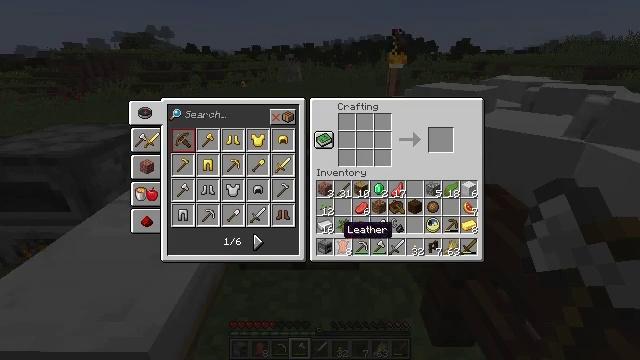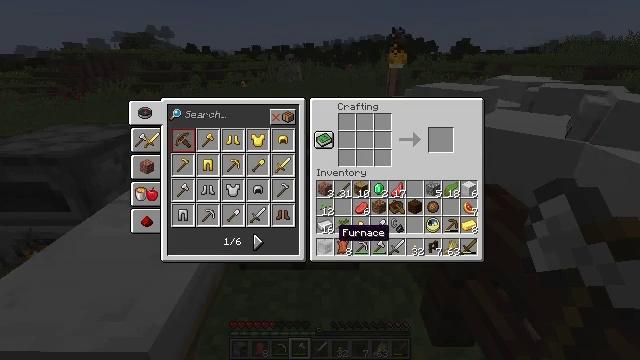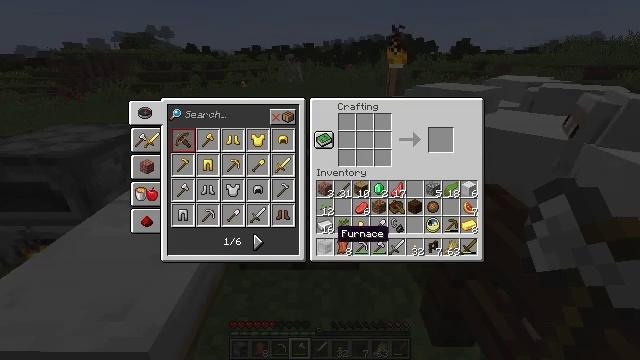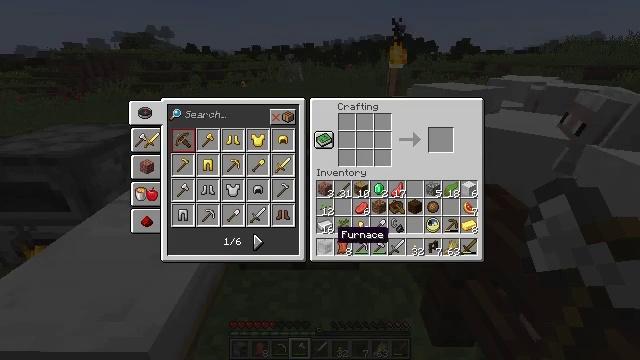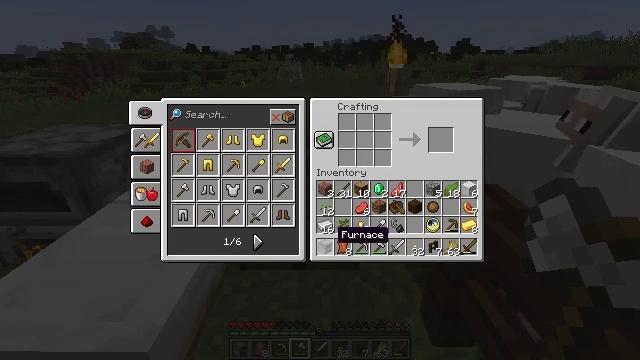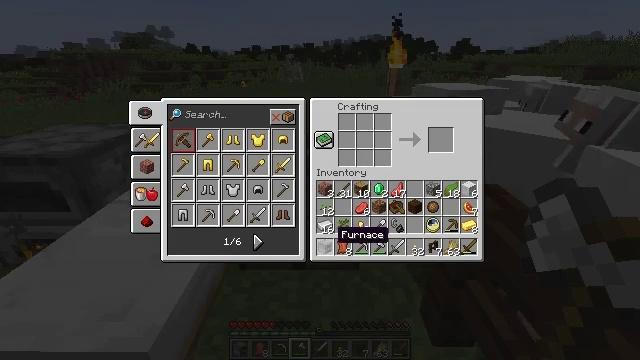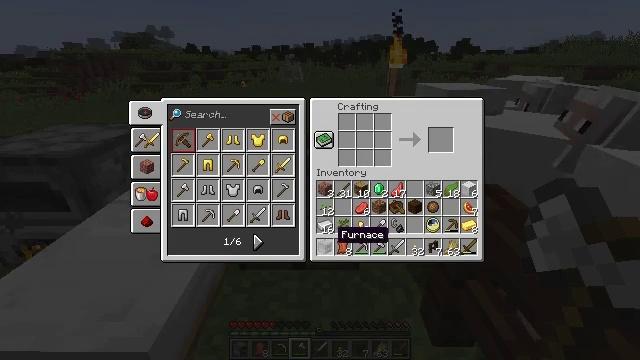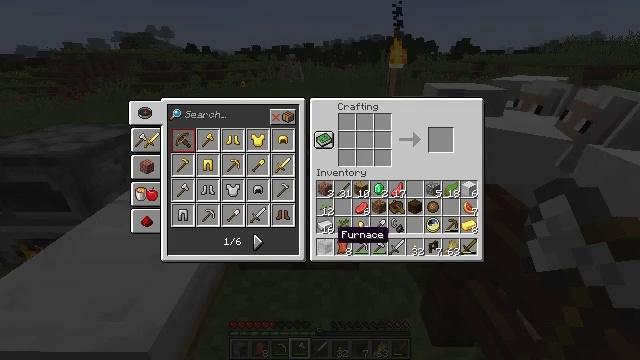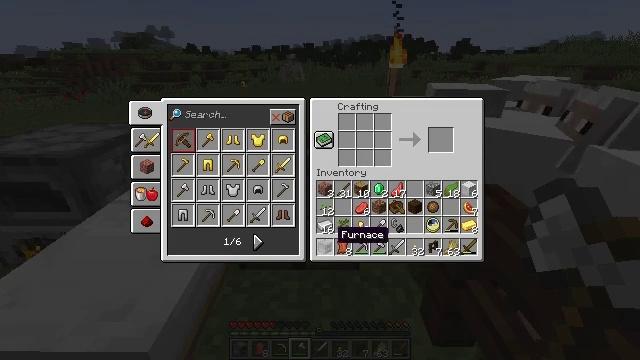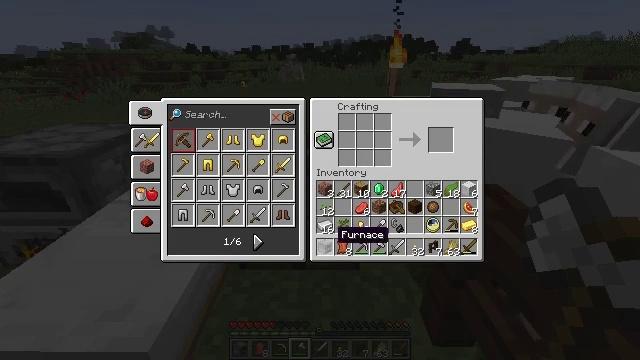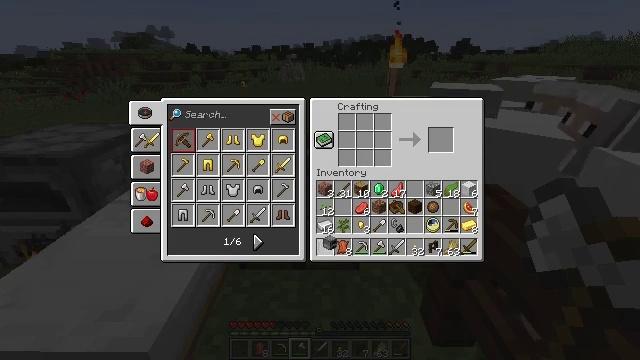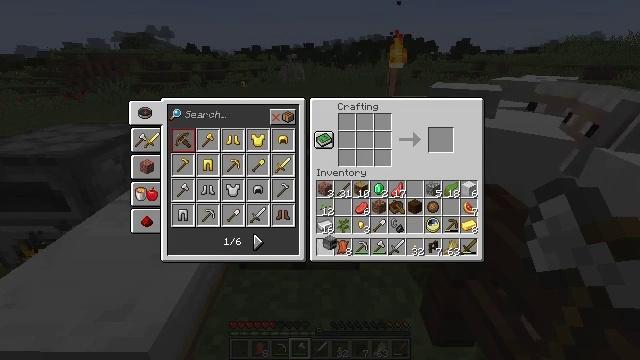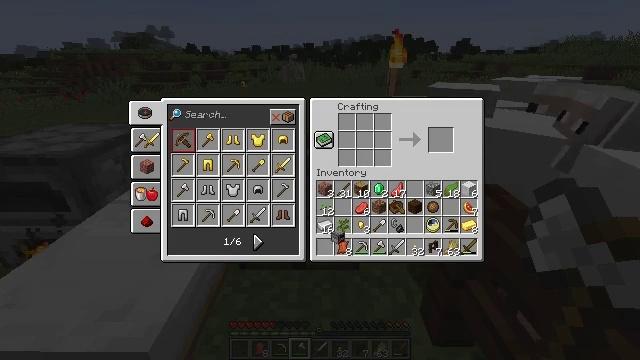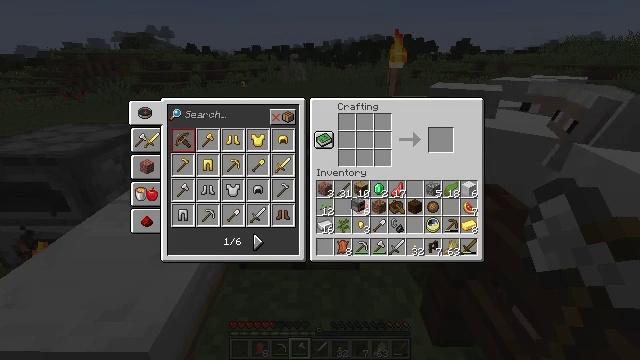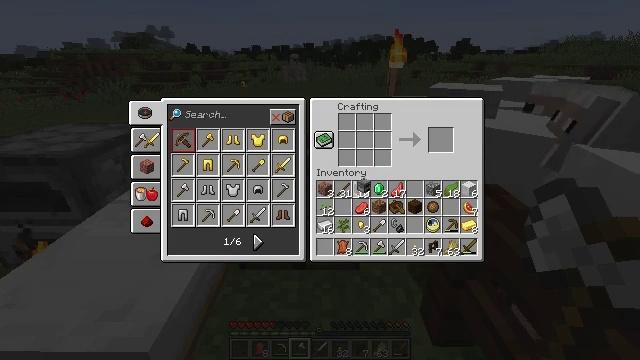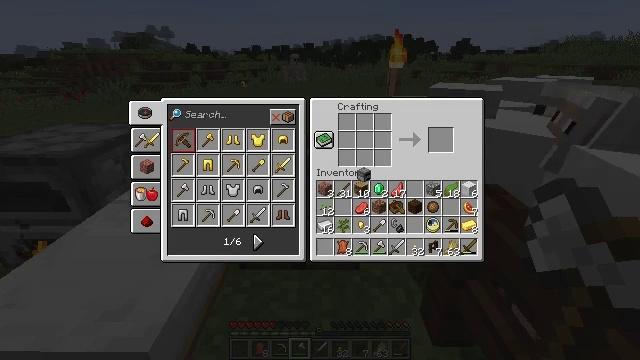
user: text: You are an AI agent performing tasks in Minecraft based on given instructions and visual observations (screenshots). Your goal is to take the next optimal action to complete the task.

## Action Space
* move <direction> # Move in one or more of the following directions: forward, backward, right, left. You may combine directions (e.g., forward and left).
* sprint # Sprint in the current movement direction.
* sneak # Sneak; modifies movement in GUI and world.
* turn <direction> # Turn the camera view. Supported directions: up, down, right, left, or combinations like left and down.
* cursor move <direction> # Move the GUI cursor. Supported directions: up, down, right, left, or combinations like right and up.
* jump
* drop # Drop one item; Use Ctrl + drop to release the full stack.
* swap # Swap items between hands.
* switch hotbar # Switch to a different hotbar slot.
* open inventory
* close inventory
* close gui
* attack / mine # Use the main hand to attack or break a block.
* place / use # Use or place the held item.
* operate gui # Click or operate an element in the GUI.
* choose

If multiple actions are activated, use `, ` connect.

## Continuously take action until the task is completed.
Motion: motion action
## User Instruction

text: Put the materials in the crafting grid to make a smoker.
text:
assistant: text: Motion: no_op
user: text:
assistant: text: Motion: no_op
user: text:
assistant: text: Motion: no_op
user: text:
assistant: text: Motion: no_op
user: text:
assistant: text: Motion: no_op
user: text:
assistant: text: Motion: no_op
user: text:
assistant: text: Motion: no_op
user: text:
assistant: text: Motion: no_op
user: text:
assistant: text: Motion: no_op
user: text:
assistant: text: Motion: attack / mine
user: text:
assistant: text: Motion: attack / mine
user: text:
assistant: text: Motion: turn right
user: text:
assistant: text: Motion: turn right and up
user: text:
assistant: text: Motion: turn up
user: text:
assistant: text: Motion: turn up
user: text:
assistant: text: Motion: no_op
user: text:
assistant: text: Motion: no_op
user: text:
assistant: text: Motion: no_op
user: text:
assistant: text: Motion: no_op
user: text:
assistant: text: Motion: turn up
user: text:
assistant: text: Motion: no_op
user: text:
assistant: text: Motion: no_op
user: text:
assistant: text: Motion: no_op
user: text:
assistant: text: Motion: no_op
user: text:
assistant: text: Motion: attack / mine
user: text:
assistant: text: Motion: attack / mine
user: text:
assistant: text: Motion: attack / mine
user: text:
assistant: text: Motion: no_op
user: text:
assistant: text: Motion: turn down
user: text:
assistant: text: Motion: turn down